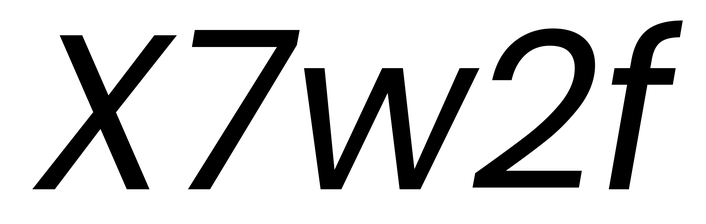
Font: Poppins-Italic